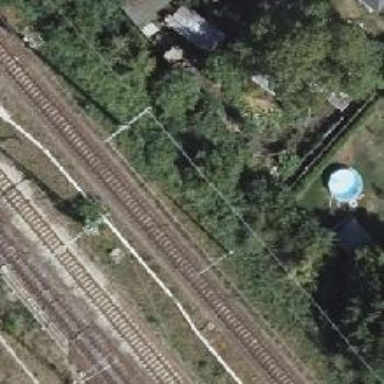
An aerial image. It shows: Railway track with contact lines for electrification.